Field crop: maize
Growth stage: 2
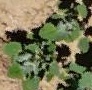
Species: chenopodium